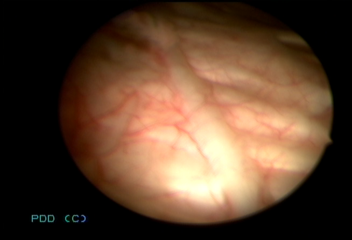
Modality: WLC
Class: Normal mucosa
Bladder cancer association: No